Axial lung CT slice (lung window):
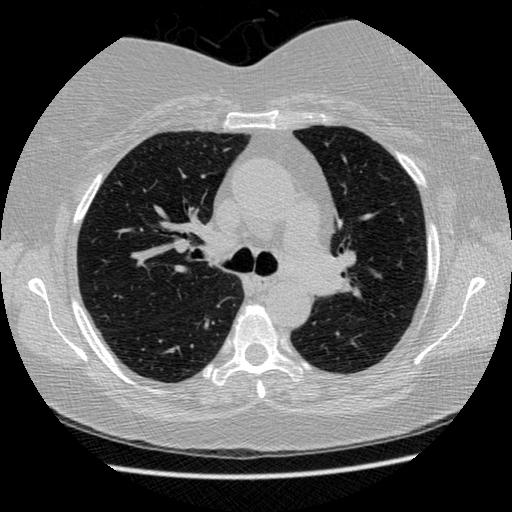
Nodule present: no